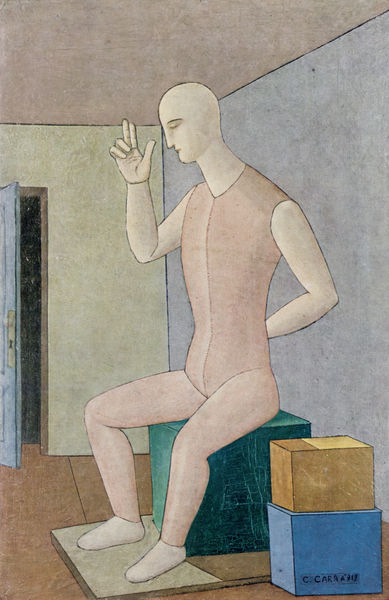
Titel: L'idolo ermafrodito
Künstler: Carlo Carrà
Standort: Milano
Institution: Collezione G. Mattioli
Schlagwörter: blau, hand, kopf, körper, mann, gelb, grün, sitzen, braun, bunt, finger, geste, holz, raum, schwarz, tür, zimmer, wand, figur, decke, rosa, skulptur, kisten, türe, glatze, surrealismus, abstrahiert, denken, form, kiste, puppe, würfel, karton, geometrisch, gestus, quader, kartons, sitzender, wess, gliederpuppe, offene tür, eid, modepuppe, body, schwurhand, würfen